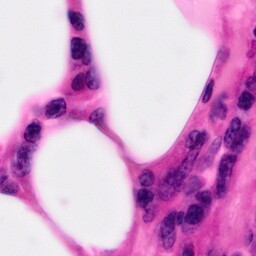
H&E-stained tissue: Pancreatic